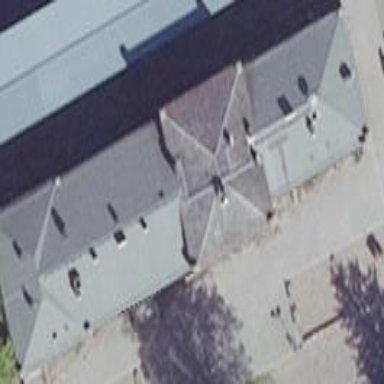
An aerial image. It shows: Train station building.